Fundus camera: zeiss
Shooting center: midpoint
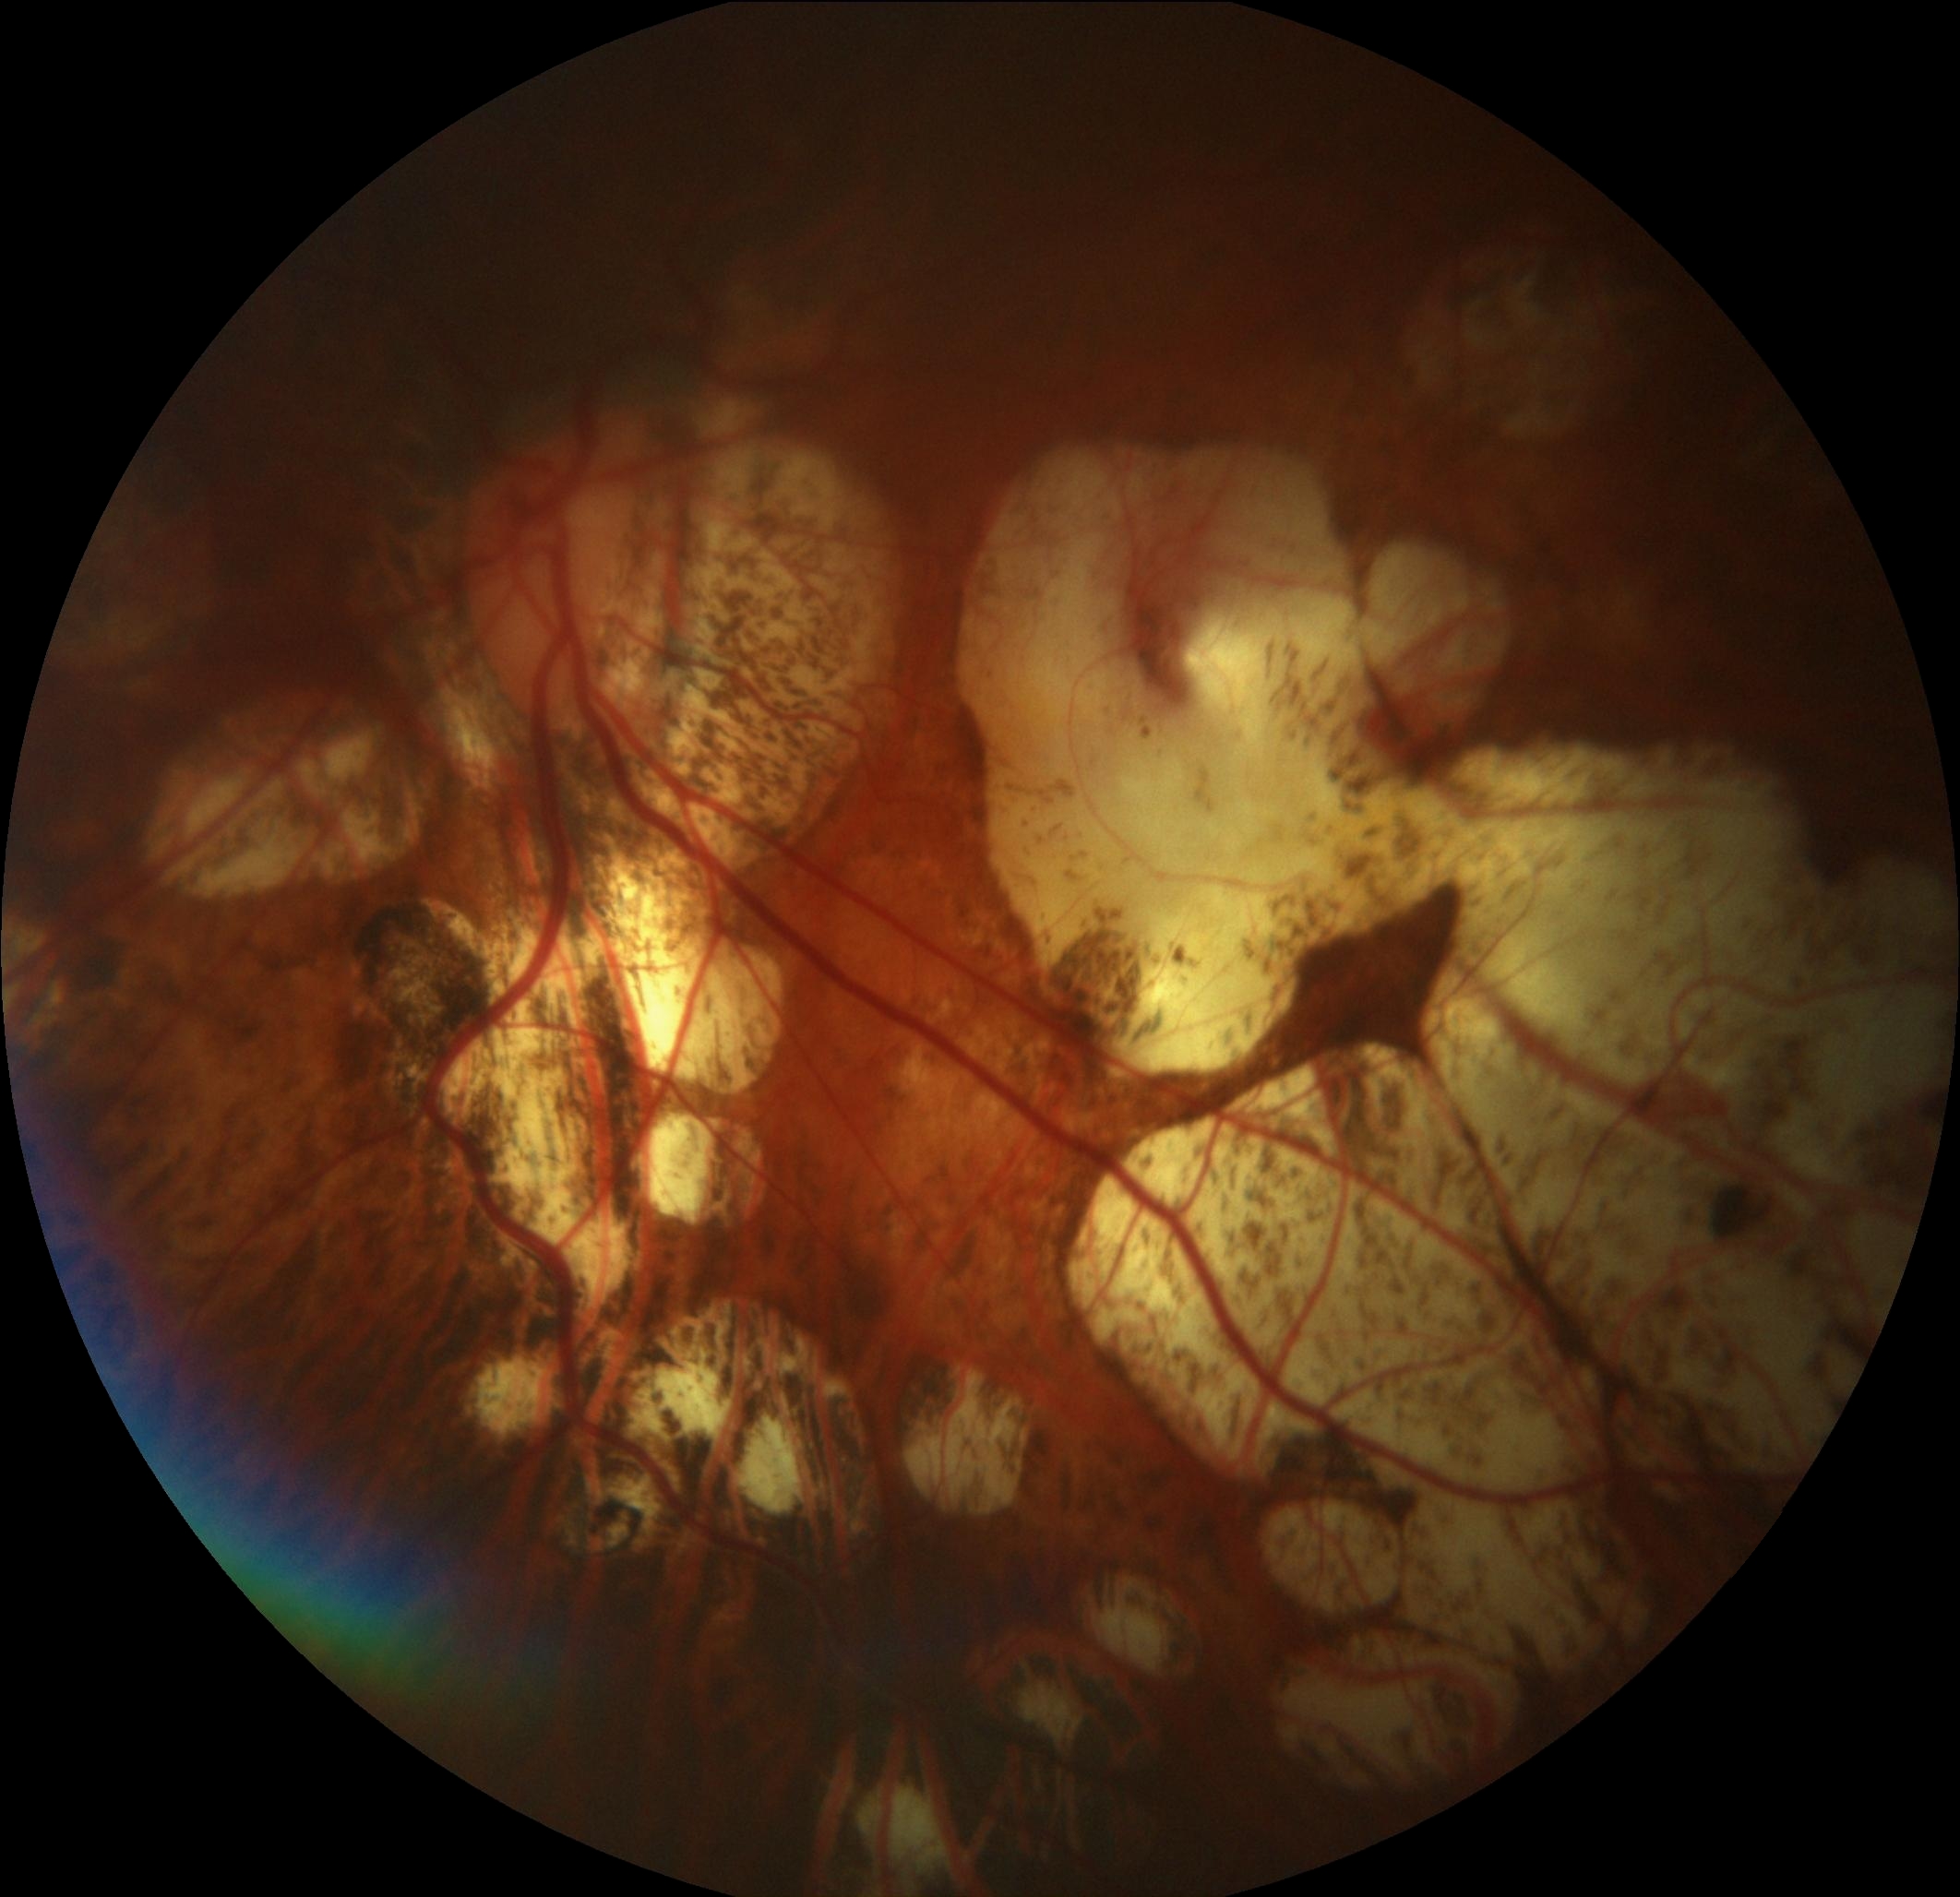
Pathologic myopia: yes
Patchy retinal atrophy: present
Retinal detachment: absent